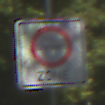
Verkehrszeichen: BeginnUmweltzone
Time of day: Midday
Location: Outdoor (RoadRail)
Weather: Clear
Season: NotSpecified
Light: Natural